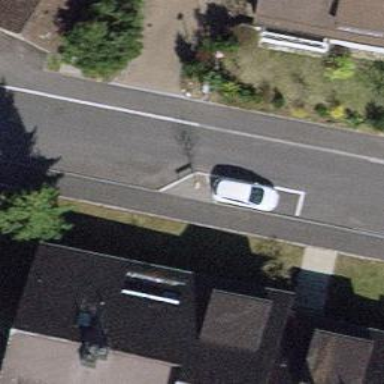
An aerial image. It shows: Traffic calming feature called choker.